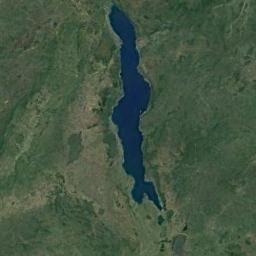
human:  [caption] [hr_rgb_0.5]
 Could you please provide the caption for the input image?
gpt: Many trees are around the lake .

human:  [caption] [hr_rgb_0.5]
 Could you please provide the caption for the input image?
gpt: The lake lies on a flat ground covered with vegetation and the water is blue .

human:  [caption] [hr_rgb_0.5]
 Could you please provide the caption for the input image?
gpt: The lake in the picture is surrounded by green fields .

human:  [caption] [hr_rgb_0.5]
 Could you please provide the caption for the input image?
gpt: A long, Blue lake is surrounded by mountains with green vegetation .

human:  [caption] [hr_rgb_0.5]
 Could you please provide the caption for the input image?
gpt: There are green meadow around the blue lake .